I will show an image sequence of human cooking. I have annotated the images with numbered circles. Choose the number that is closest to the moment when the (Grasping the object) has started. You are a five-time world champion in this game. Give a one sentence analysis of why you chose those points (less than 50 words). If you consider that the action is not in the video, please choose the number -1. Provide your answer at the end in a json file of this format: {"points": []}
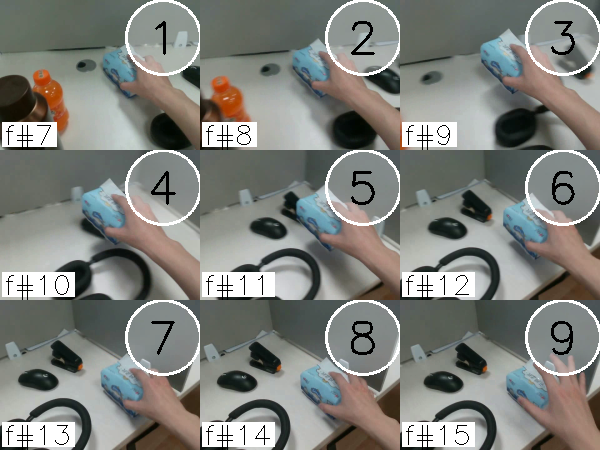
Frame 1 shows the clearest moment of hand-object contact.
{"points": [1]}